Question: I'm working on a project which involves TCPDF. I've been working with it for a while now but, after the last update (6.0) my PNG images get really broken although its fragments still visible on the document.
I'm using the Image() method as follows:
'$pdf->Image($img, $x, $y, $twidth, $theight);'
where $img is the source URL, $x and $y the position and $twidth and $theight the size.
I've tested GIF and JPG and it works just fine. There is a GIF image on the PDF to prove that. The PNG image is the VLC icon logo.
The image:

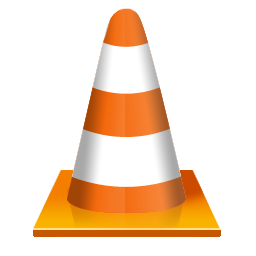
Answer: From the <URL>, to a user who had a similar problem:
> Probably you have problems with PNG images with transparency that are
handled in different way depending on the php-imagick or php-gd
version used. Try to update php-imagick and disable php-gd